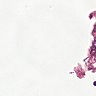
Metastatic tissue present: no